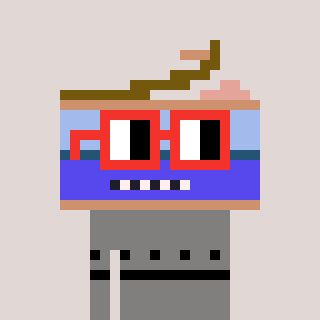
a pixel art character with square red glasses, a canned ham-shaped head and a bluegrey-colored body on a warm background